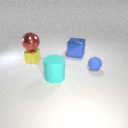
small blue rubber sphere to the right of large blue metal cube